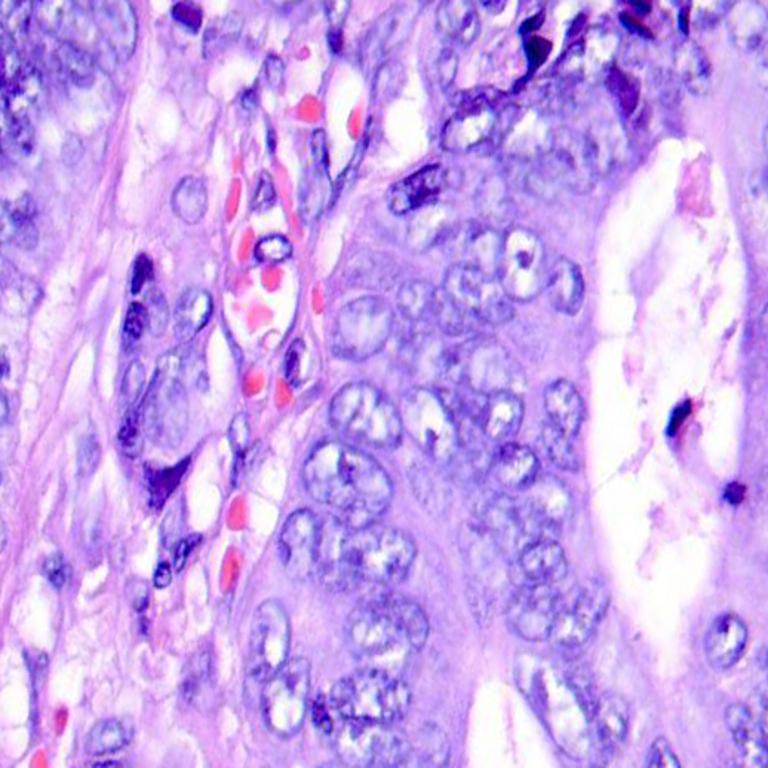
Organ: colon
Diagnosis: adenocarcinomas